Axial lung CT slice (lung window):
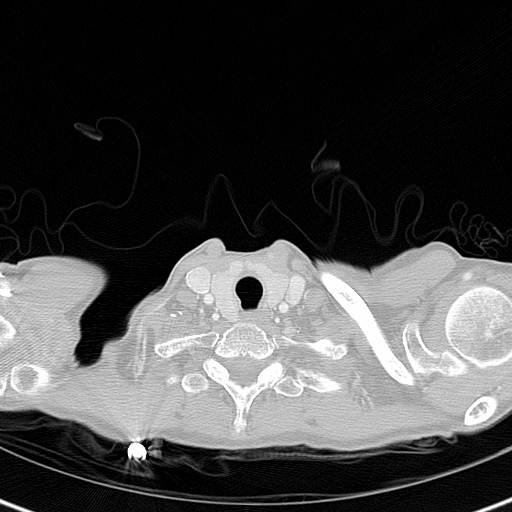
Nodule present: no